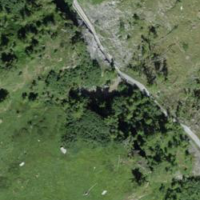
EUNIS habitat code: 23
Species observed at this site:
Dryas octopetala
Bartsia alpina